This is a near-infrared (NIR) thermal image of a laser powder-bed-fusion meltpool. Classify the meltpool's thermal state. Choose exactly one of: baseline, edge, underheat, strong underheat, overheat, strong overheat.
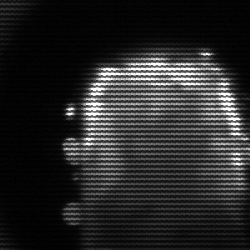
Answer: baseline